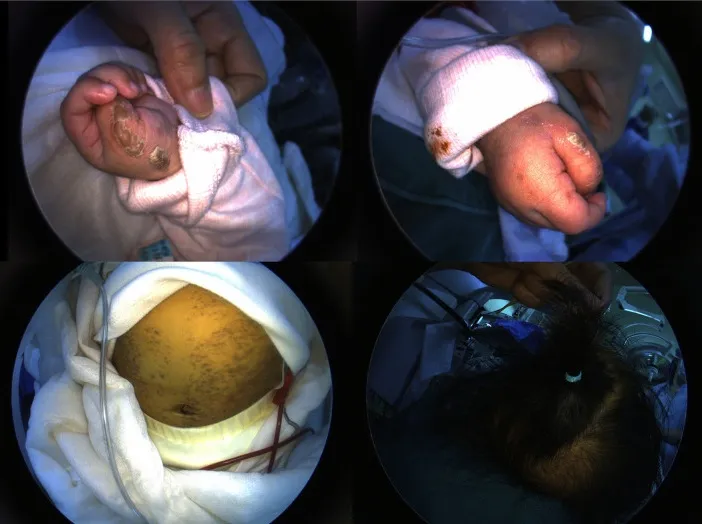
Typical neonatal rash on the infant's skin.
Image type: endoscopy (arthroscopy)